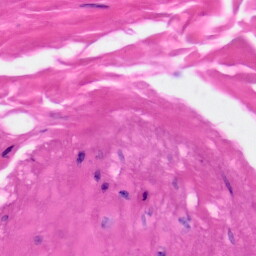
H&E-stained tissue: Skin